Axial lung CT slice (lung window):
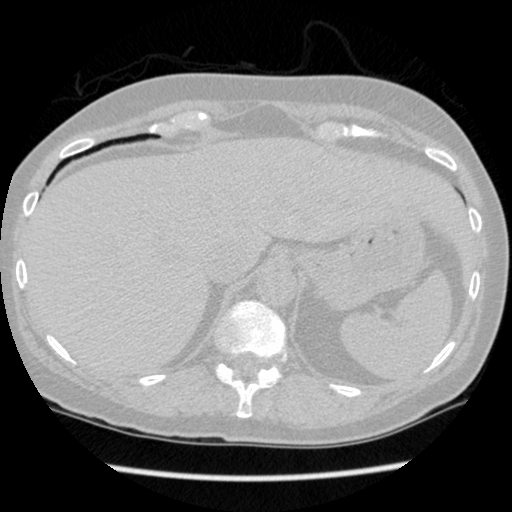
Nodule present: no